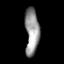
Tissue: prostate
Cell type: T cells
Senescence score: 0.1753
Nuclear area (px): 638
Mean DAPI intensity: 150.038